Interaction volume radius: 5 \u00c5
Interaction volume height: 10 \u00c5
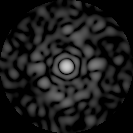
Disorder parameter: 0.8134